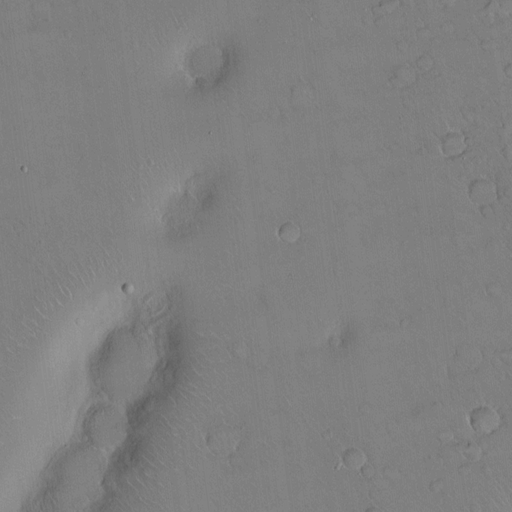
Classes present: Background, Cone